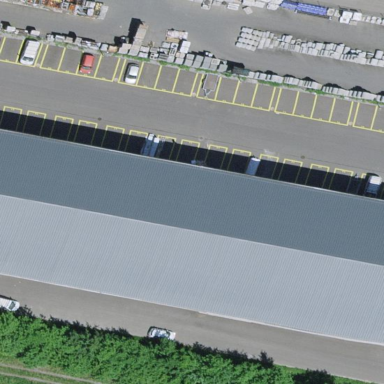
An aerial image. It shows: Street-side parking area with asphalt surface.